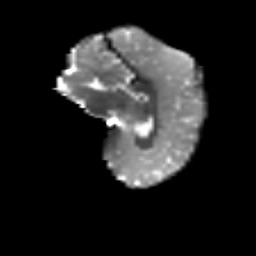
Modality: T2w
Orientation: sagittal
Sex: female
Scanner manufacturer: siemens
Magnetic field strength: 3 T
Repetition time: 5 s
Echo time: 0.071 s